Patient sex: M
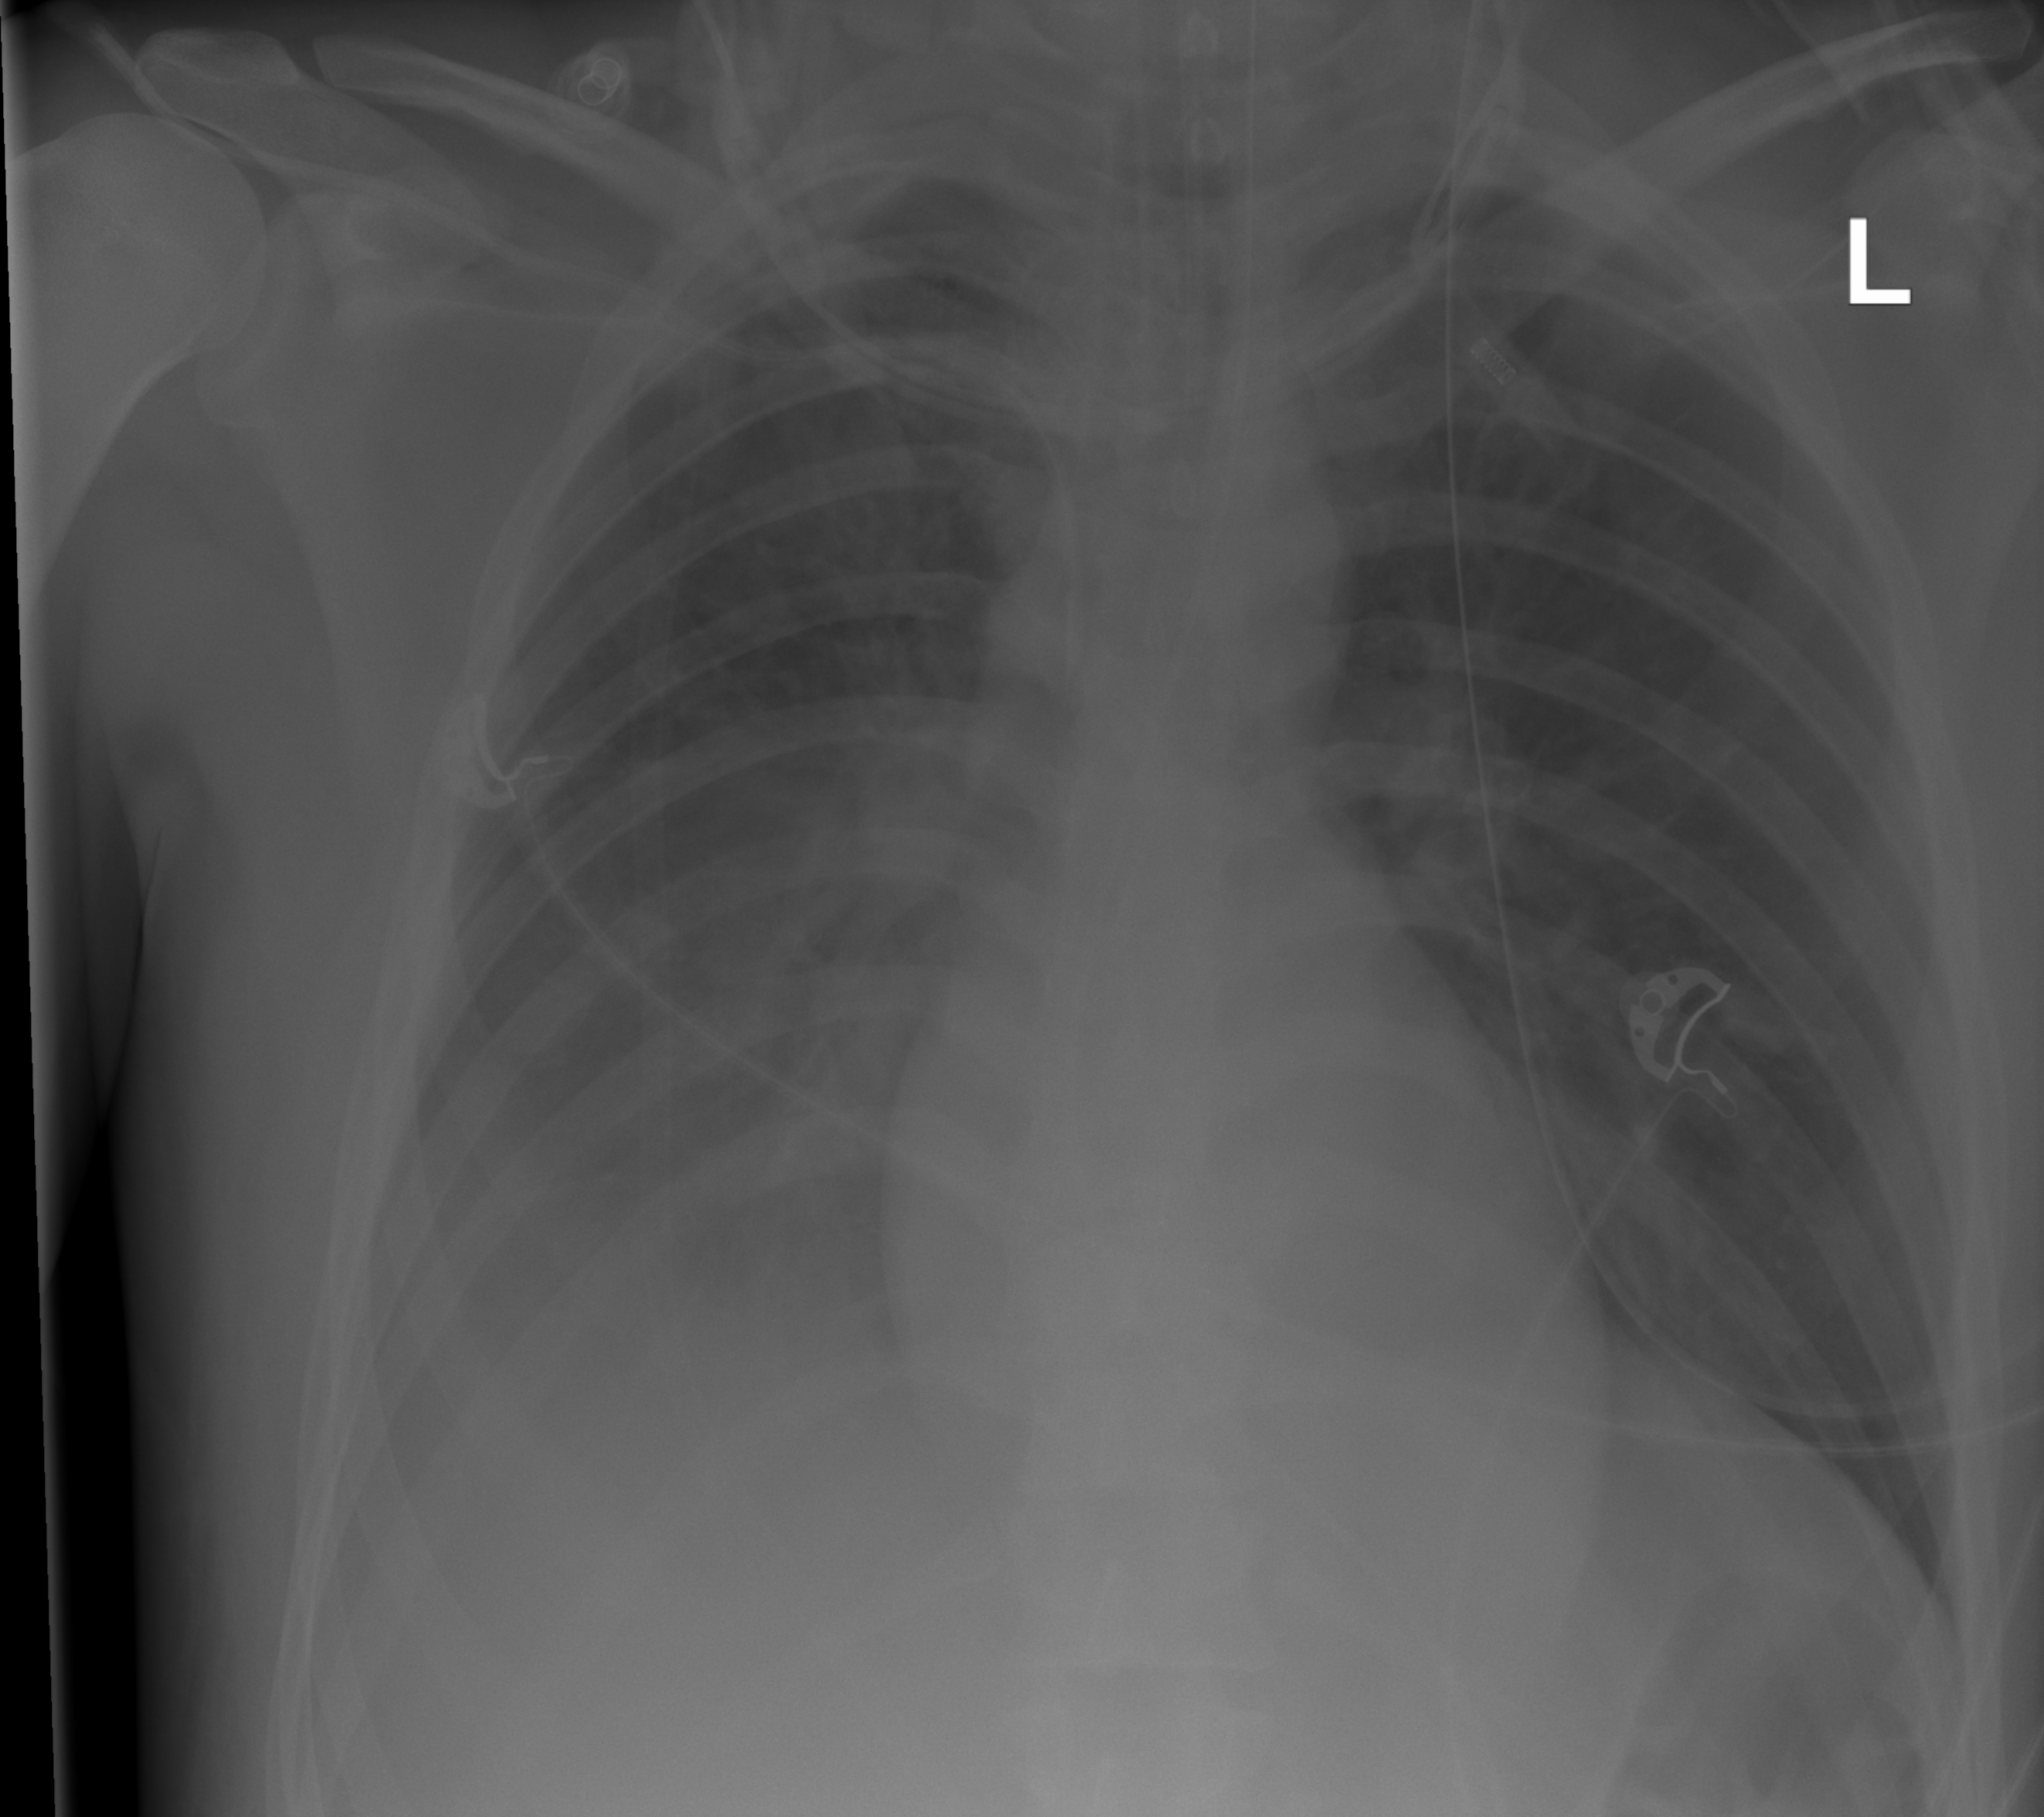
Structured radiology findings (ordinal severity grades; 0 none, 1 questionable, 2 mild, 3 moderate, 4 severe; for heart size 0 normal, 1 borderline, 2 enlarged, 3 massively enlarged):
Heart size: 0
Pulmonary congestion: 0
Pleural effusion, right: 3
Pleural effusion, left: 0
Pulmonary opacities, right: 3
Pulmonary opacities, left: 0
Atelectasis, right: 3
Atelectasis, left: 0